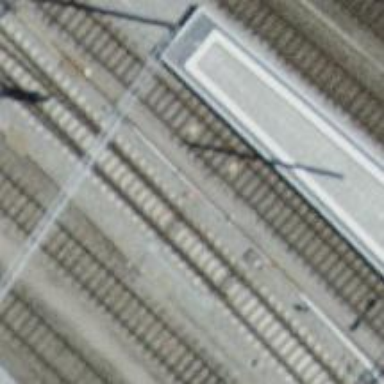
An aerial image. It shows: Railway track with contact lines for electrification.